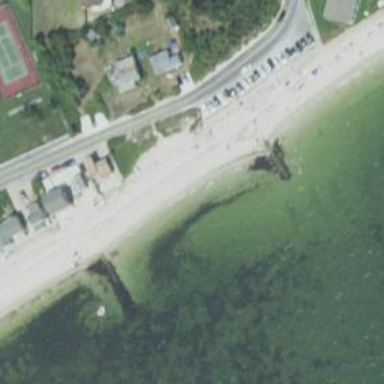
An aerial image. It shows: Beautiful beach with natural surroundings.